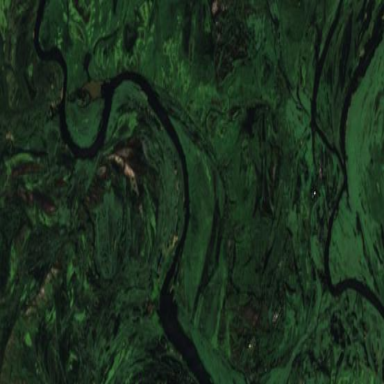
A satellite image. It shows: Oxbow water feature in nature.